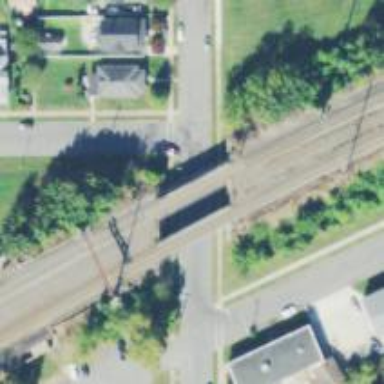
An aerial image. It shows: Bridge over railway with electrified contact lines.